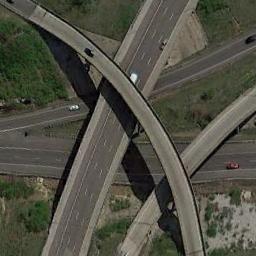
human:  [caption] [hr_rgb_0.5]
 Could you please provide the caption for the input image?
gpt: On the highway, There is an overpass .

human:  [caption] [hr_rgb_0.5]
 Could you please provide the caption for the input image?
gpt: The grass is under the overpass .

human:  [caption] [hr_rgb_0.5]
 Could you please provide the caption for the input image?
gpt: The directional overpass is over the roads on the green space .

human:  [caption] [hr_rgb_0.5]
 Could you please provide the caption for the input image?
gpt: The overpass is next to the grass and some trees .

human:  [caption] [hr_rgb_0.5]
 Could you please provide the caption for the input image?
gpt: There are some green trees and meadows beside the overpass .